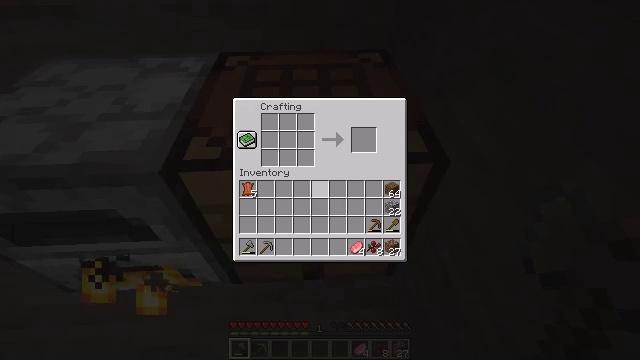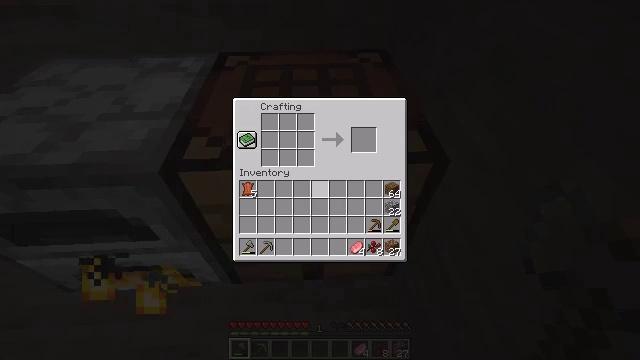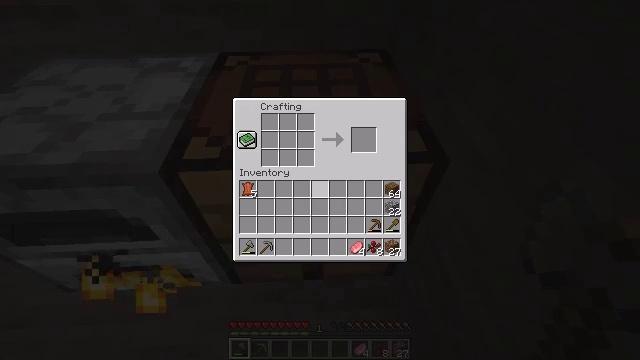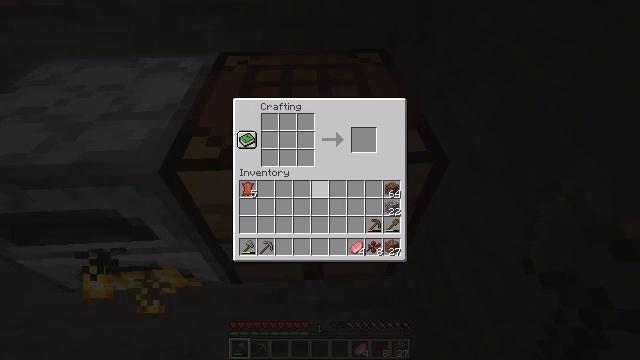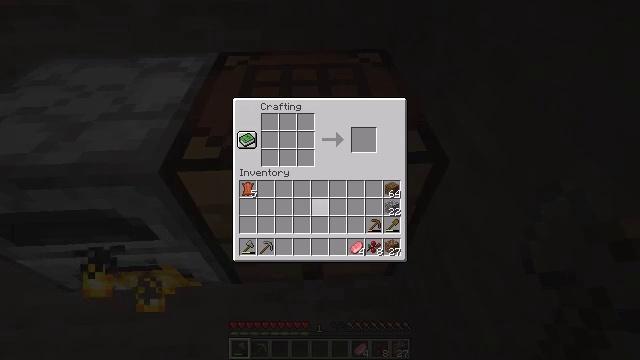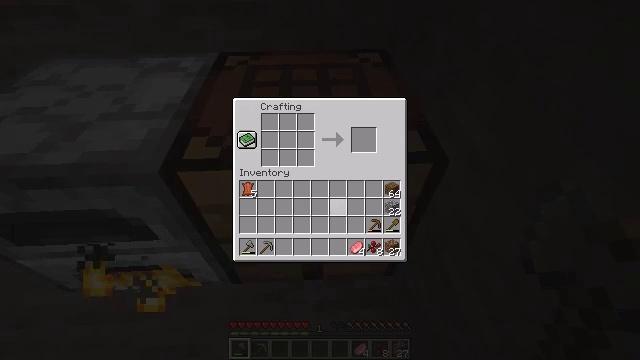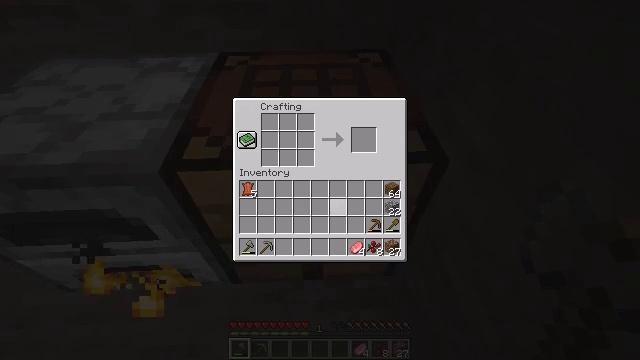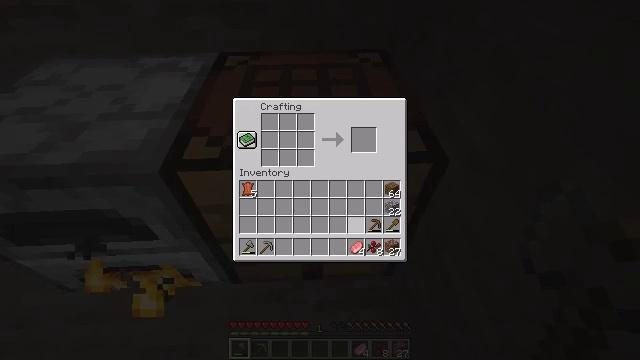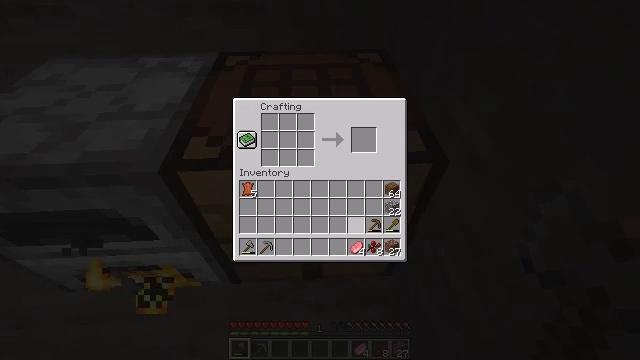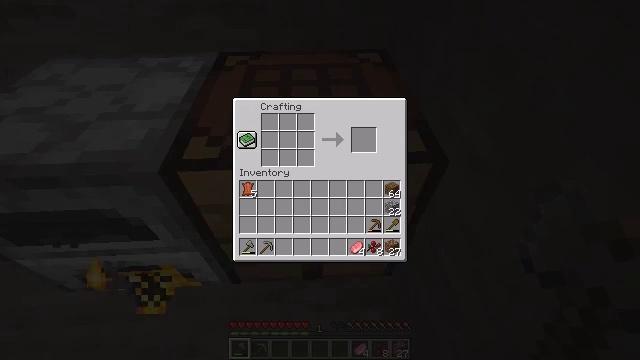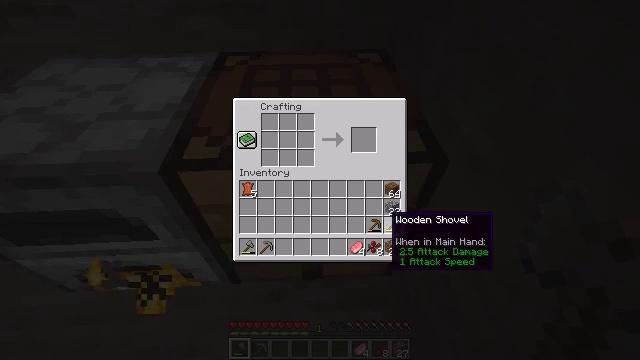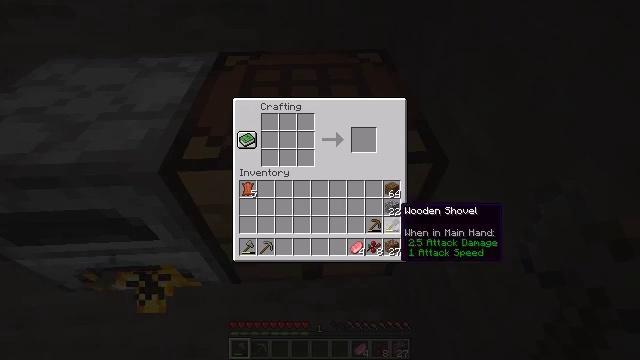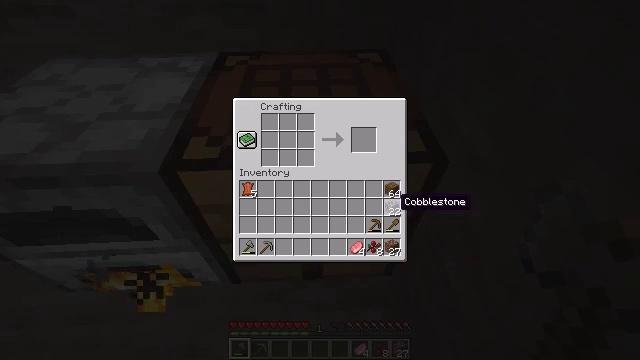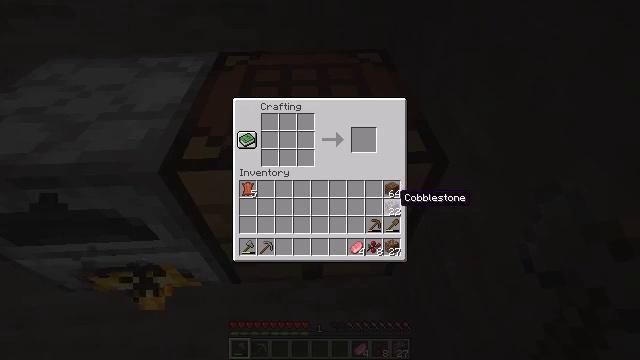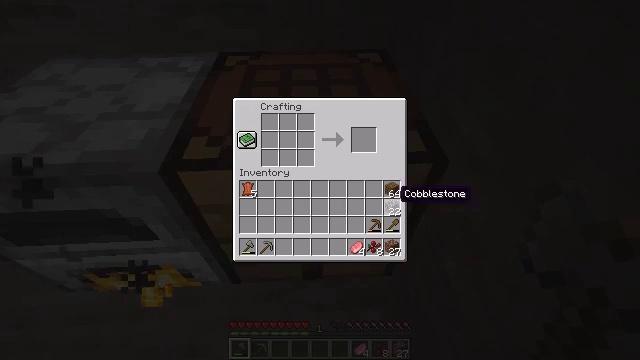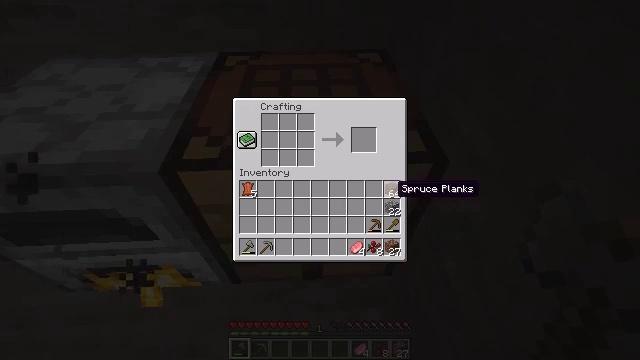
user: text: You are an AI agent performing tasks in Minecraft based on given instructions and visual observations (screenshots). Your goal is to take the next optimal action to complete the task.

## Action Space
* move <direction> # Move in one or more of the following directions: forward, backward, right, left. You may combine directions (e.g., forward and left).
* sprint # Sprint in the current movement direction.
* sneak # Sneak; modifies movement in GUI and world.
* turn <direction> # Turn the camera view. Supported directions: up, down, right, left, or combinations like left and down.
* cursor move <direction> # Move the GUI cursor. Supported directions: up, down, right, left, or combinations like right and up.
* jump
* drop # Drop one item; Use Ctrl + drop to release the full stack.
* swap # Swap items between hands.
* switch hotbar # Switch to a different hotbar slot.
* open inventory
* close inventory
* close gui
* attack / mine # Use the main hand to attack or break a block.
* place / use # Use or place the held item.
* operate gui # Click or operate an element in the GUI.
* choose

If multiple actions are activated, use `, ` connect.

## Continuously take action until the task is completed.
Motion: motion action
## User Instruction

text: Open the crafting table and craft a spruce door.
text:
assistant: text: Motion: no_op
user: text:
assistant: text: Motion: no_op
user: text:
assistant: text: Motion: no_op
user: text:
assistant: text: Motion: no_op
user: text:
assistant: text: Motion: cursor move right and down
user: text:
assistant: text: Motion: cursor move right
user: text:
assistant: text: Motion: cursor move right and down
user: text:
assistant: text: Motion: cursor move right and down
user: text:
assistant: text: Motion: cursor move right
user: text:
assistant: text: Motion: cursor move right and up
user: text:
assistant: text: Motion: cursor move right and up
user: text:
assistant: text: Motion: cursor move up
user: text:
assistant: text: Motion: no_op
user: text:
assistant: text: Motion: no_op
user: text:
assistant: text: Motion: no_op
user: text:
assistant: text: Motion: no_op
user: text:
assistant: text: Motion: no_op
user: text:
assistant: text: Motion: no_op
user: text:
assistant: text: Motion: no_op
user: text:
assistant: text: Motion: no_op
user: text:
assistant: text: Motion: operate gui
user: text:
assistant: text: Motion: operate gui
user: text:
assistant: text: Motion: operate gui
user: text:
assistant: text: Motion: cursor move left
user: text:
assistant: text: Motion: cursor move left and up
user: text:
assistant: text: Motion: cursor move left and up
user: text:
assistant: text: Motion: cursor move up
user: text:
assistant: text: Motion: no_op
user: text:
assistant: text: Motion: no_op
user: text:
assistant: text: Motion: no_op